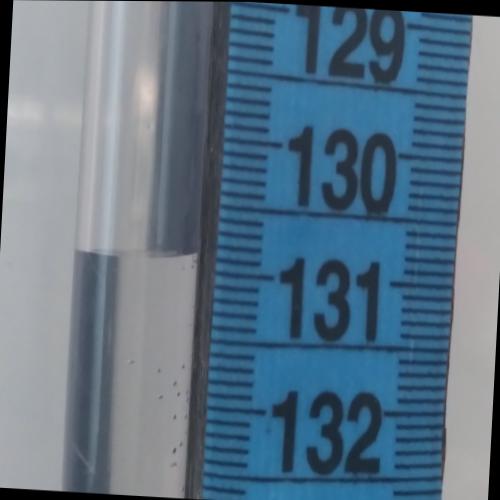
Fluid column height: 130.9 cm